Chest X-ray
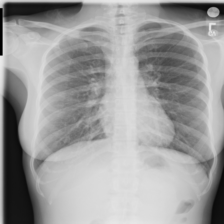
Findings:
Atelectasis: negative
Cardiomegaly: negative
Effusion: negative
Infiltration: negative
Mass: negative
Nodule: negative
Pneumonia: negative
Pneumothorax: negative
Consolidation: negative
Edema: negative
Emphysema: negative
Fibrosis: negative
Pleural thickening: negative
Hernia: negative